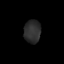
Tissue: skin
Cell type: Epithelial cells
Senescence score: 0.2703
Nuclear area (px): 379
Mean DAPI intensity: 44.797